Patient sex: M
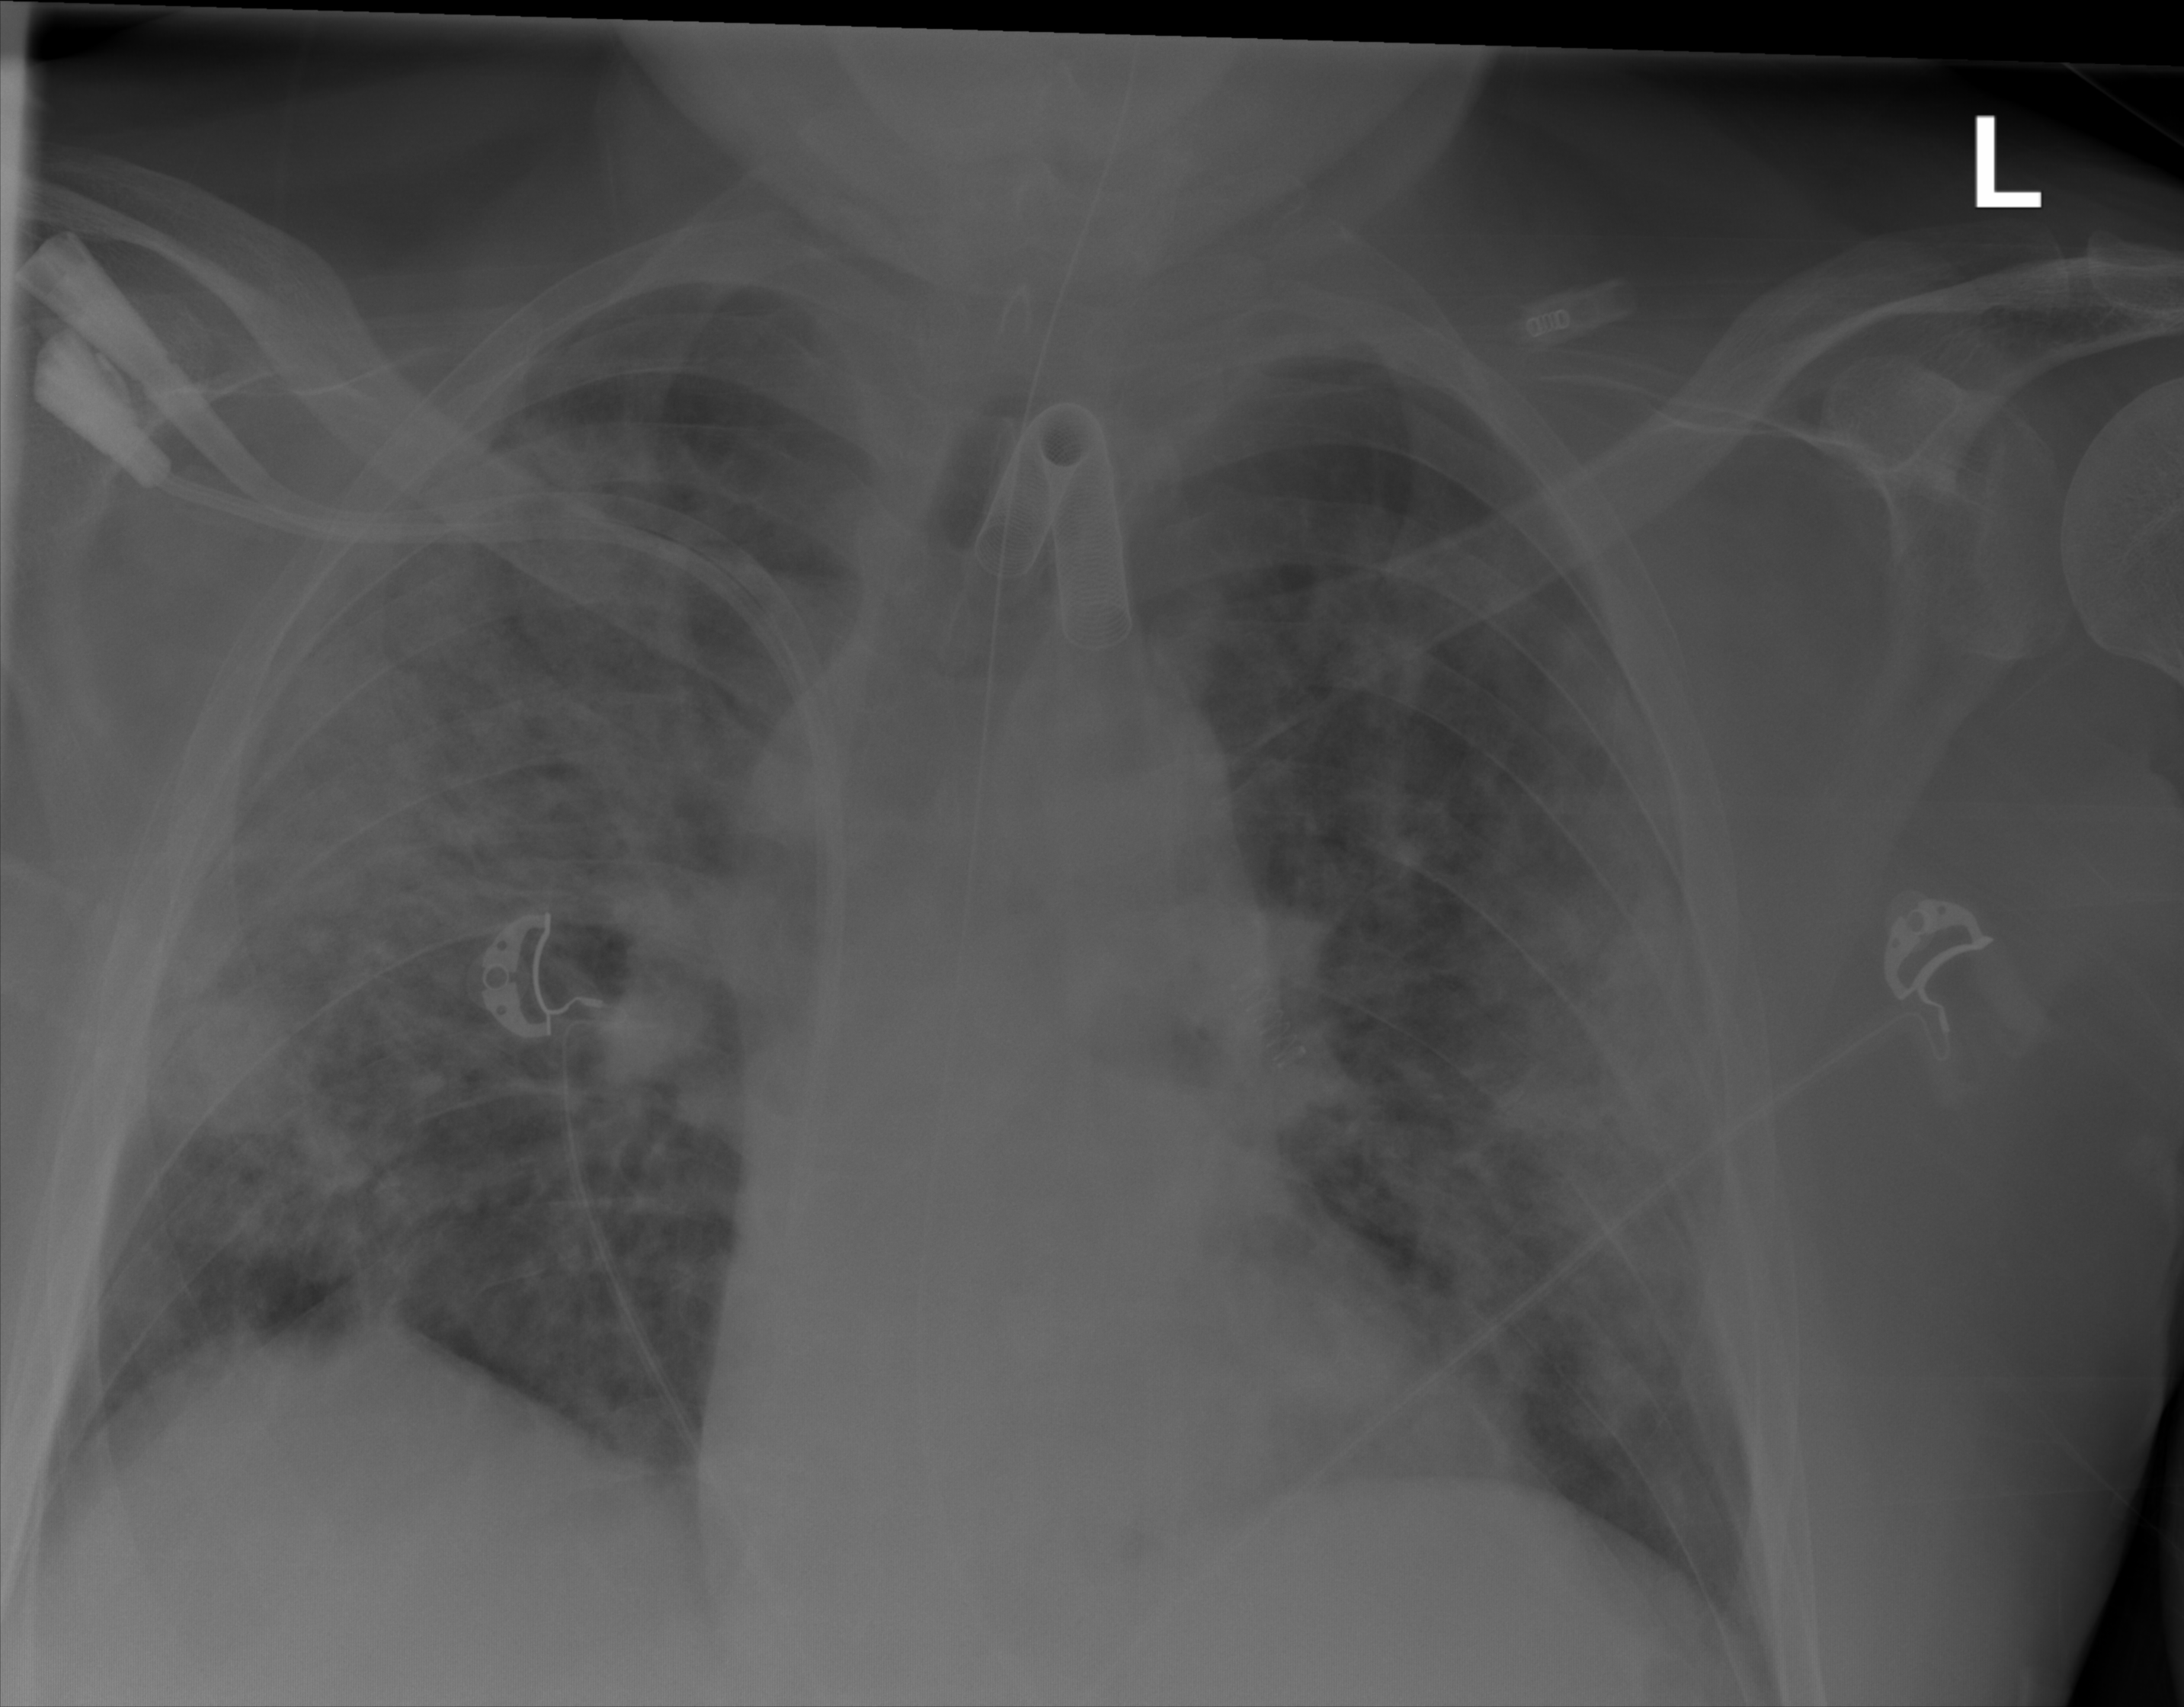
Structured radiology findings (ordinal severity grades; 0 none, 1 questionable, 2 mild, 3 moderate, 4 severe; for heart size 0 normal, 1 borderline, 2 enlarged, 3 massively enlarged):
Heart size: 0
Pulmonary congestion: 0
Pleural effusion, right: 0
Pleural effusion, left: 0
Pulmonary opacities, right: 3
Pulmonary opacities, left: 3
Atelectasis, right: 2
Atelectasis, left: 2